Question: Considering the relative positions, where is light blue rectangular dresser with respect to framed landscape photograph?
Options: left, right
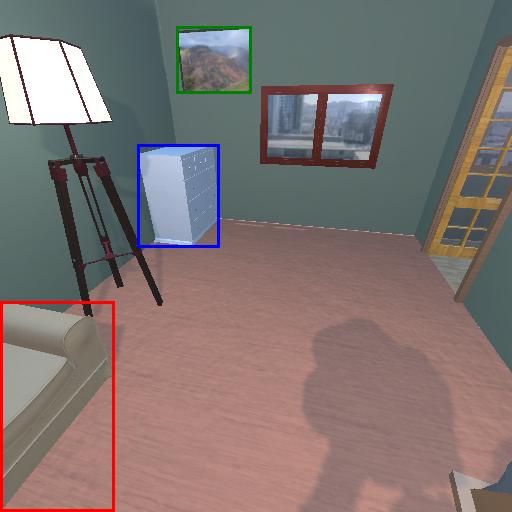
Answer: left